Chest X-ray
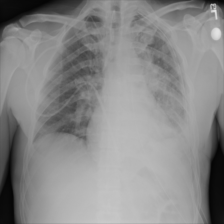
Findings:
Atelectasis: negative
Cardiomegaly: negative
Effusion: negative
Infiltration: positive
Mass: negative
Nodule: negative
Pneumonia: negative
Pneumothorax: negative
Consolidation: negative
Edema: negative
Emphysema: negative
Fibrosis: negative
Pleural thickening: negative
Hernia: negative